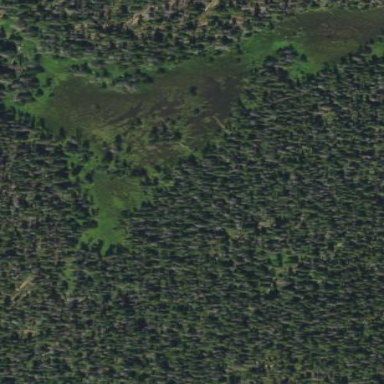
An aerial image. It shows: Beautiful wet meadow natural wetland.